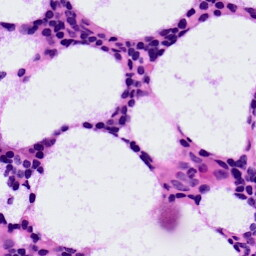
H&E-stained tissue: LymphNode